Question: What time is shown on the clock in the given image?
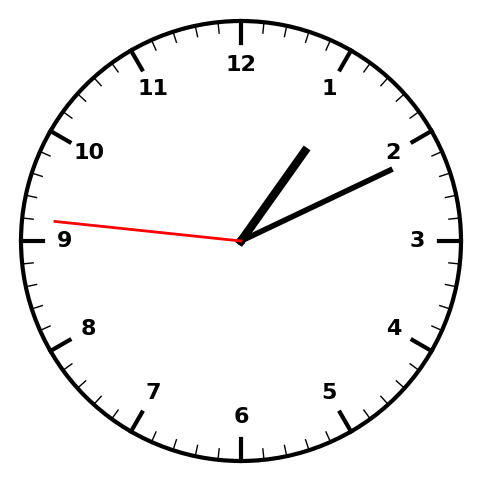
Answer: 01:10:46